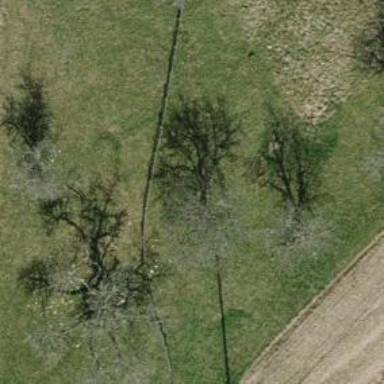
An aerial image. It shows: Tree in garden.